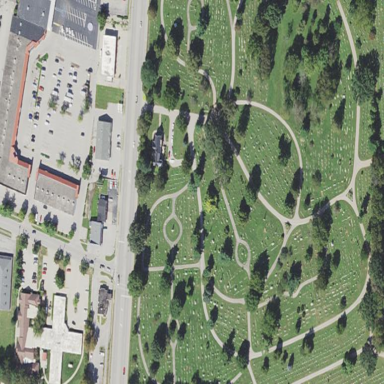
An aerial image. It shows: Cemetery.